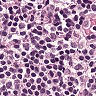
Metastatic tissue present: no